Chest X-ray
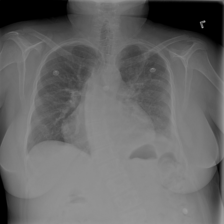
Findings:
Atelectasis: negative
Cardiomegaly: negative
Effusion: positive
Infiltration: negative
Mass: negative
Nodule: negative
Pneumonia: negative
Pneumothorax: negative
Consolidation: negative
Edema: negative
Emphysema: negative
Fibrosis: negative
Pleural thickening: negative
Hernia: negative